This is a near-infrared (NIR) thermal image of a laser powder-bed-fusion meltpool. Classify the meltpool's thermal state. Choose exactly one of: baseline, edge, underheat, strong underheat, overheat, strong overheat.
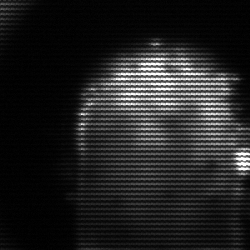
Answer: baseline